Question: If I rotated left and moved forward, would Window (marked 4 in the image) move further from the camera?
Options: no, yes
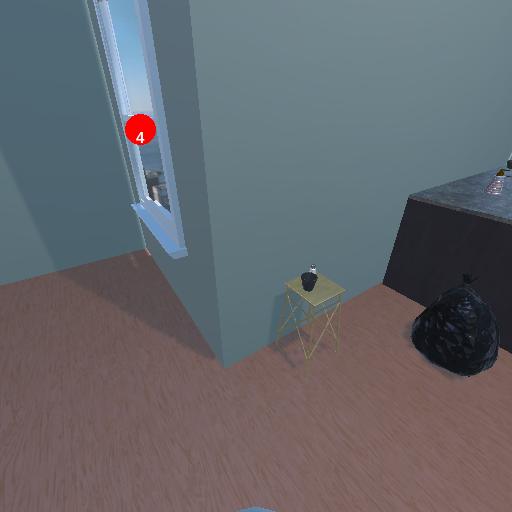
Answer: no